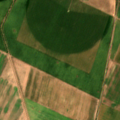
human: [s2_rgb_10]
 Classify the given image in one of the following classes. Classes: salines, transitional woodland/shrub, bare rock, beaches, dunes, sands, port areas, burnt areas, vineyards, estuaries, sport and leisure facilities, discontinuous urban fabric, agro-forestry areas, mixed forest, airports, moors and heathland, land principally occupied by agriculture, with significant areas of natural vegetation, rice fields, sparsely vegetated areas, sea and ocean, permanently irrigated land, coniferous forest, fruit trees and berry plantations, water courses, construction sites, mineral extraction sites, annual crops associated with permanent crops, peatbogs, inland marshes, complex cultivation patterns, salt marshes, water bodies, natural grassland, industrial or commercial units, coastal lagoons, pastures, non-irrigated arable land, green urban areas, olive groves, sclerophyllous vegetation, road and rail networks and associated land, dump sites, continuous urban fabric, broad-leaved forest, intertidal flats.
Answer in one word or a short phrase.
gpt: non-irrigated arable land